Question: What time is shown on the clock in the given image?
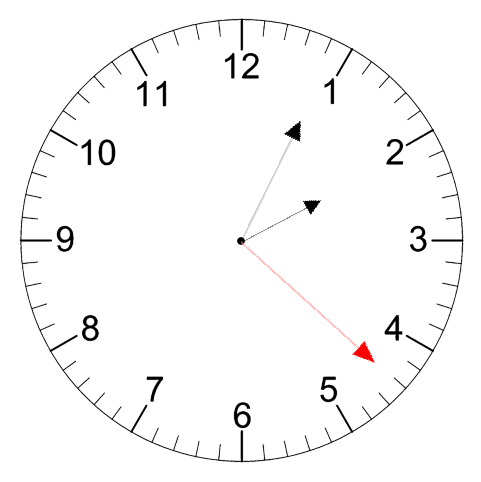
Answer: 02:04:22